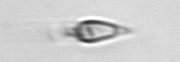
Label: Oxytoxum